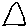
Label: triangle